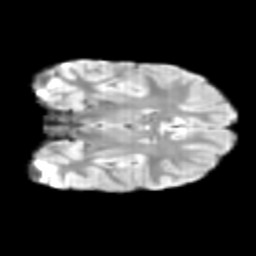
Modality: T2w
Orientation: coronal
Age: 10
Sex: male
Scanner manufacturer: siemens
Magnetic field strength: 3 T
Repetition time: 3.8 s
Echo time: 0.07 s